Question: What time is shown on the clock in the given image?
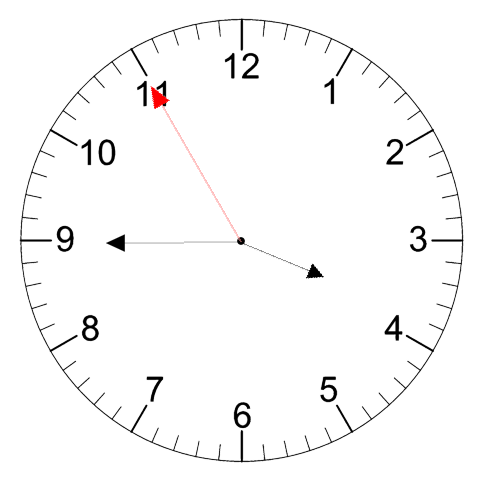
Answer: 03:44:55